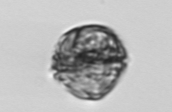
Label: Dinophyceae